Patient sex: M
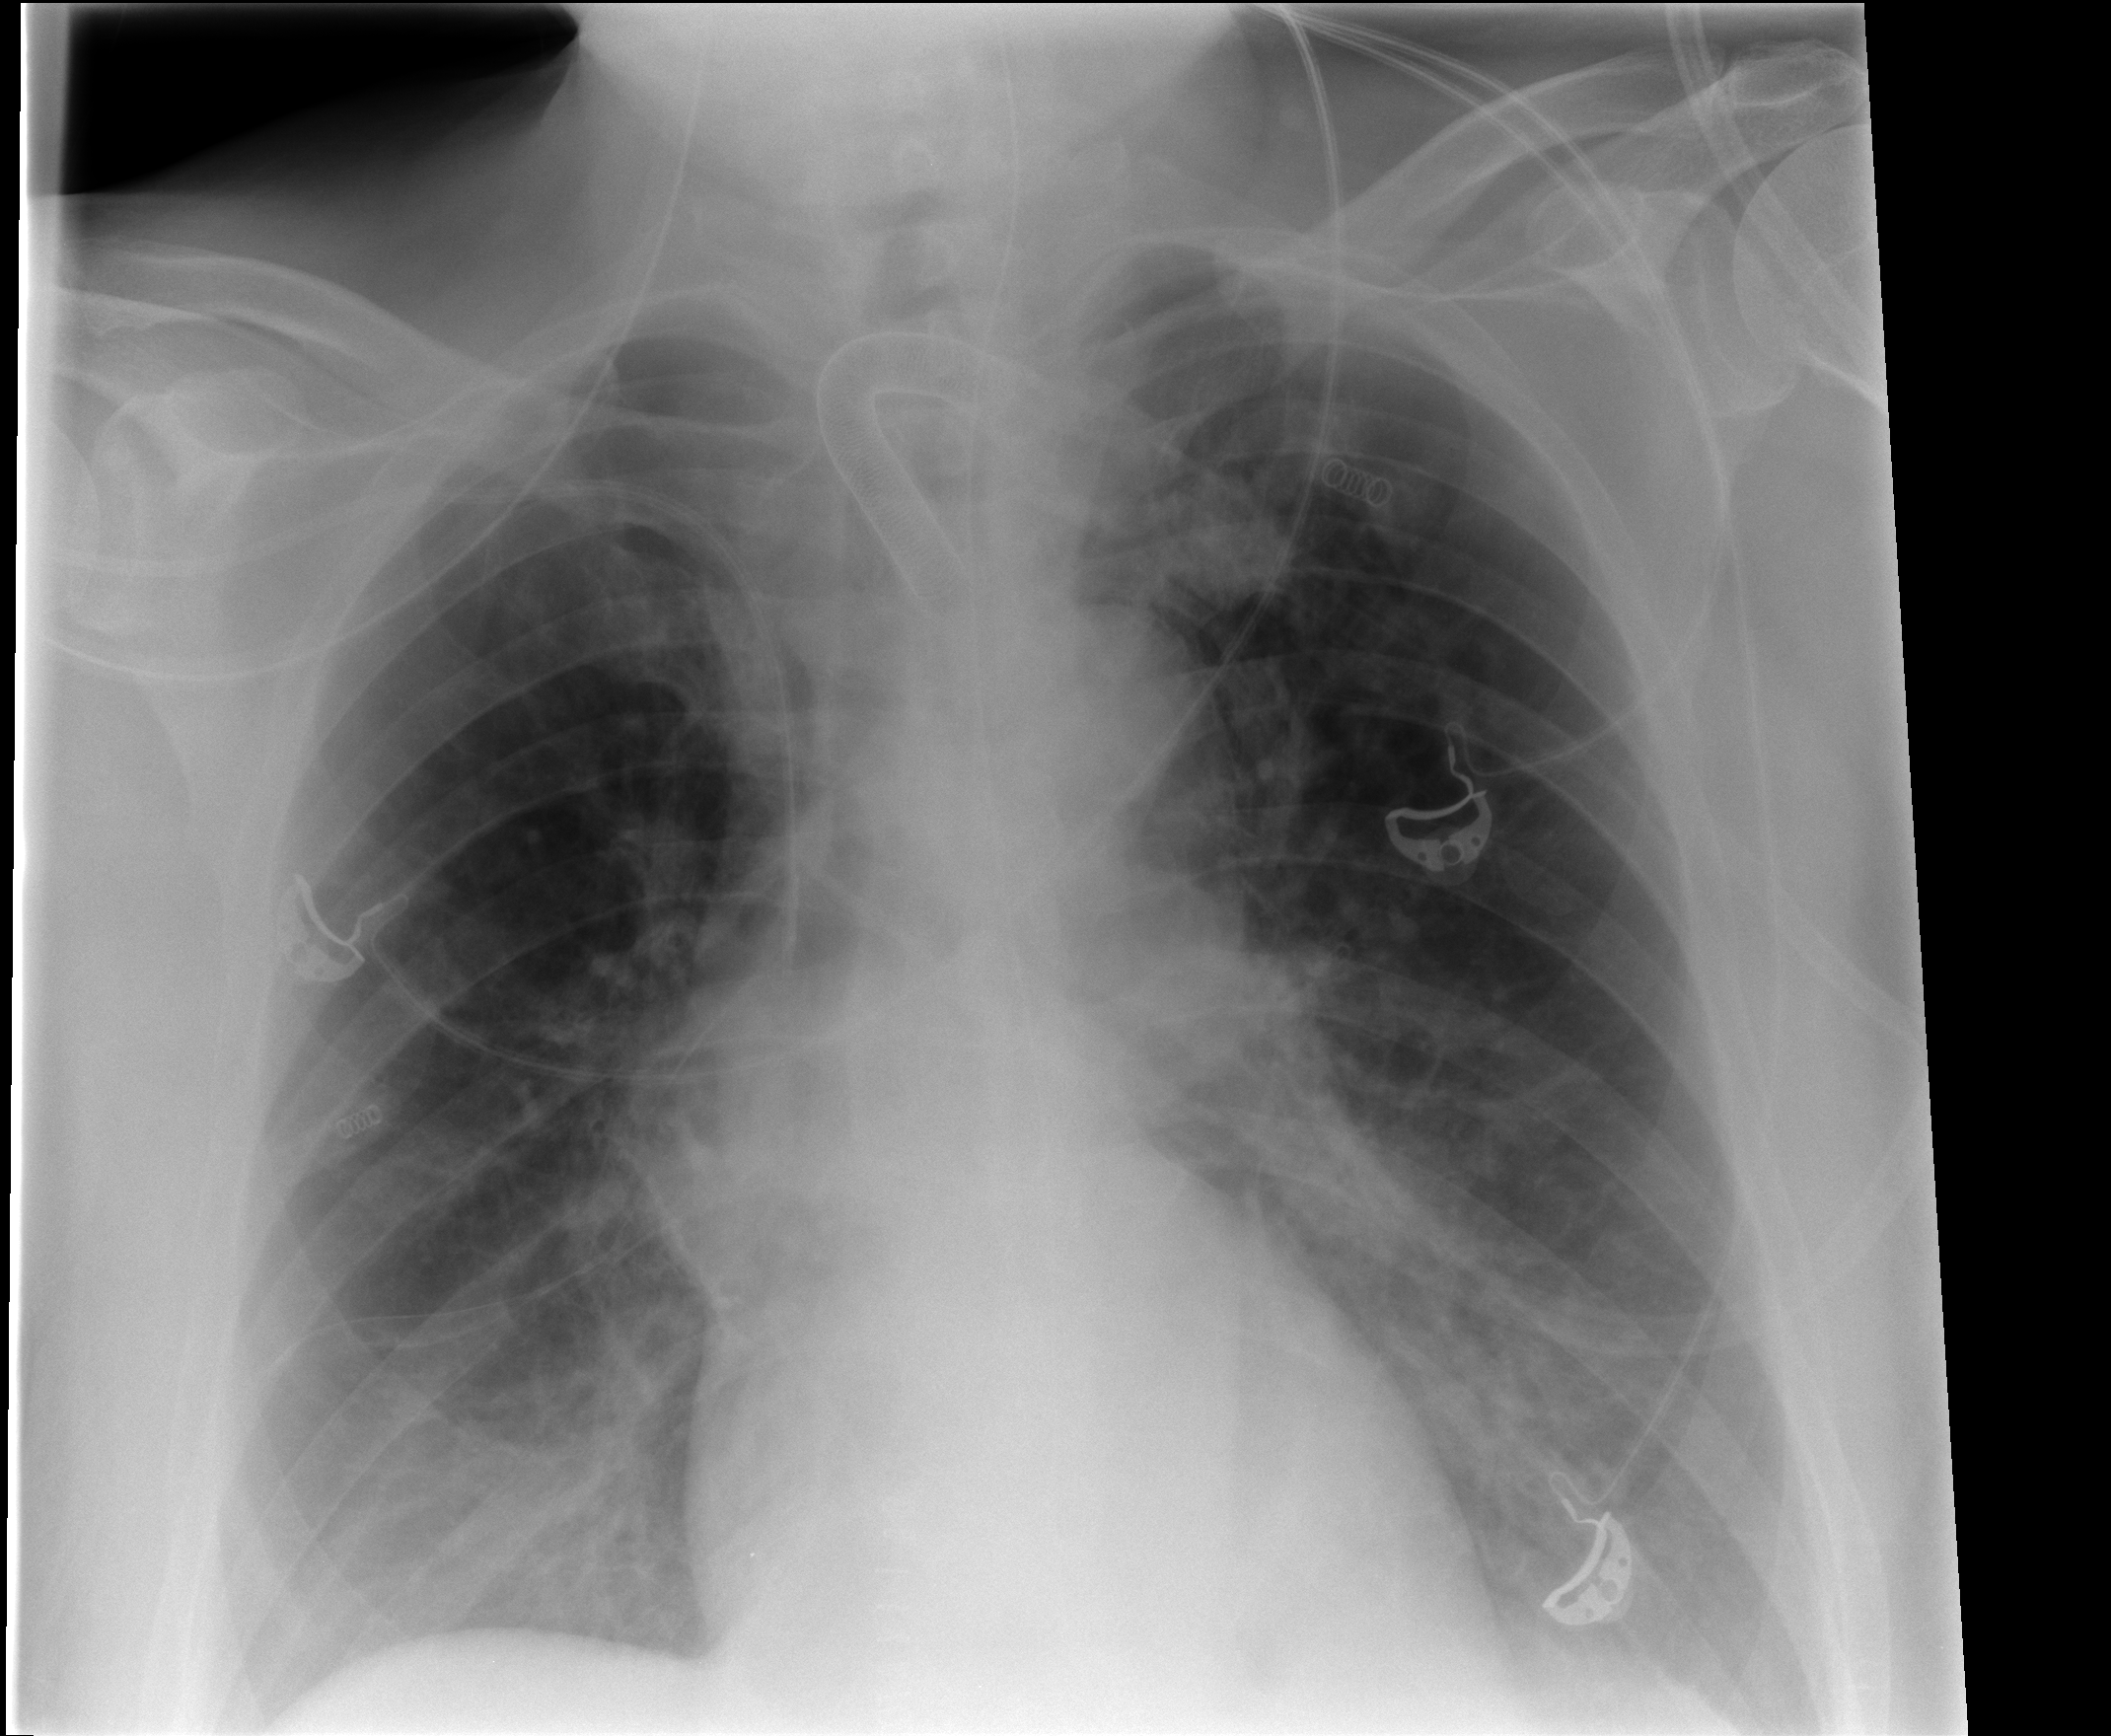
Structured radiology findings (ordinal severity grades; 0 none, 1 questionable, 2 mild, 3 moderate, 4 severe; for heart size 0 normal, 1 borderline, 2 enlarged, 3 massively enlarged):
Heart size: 0
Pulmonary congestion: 0
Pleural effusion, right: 0
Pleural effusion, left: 0
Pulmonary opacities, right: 1
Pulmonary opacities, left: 0
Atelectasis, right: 2
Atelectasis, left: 2